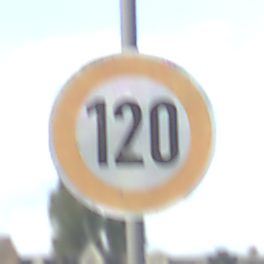
Verkehrszeichen: Geschwindigkeit120
Umgebung: Outdoor, Suburban
Tageszeit: MorningAfternoon
Wetter: PartlyCloudy
Licht: Natural
Jahreszeit: NotSpecified
Kontrast: MediumContrast